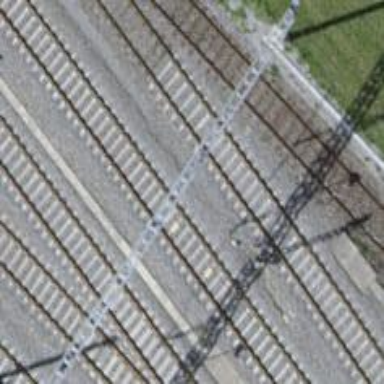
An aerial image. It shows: Railway siding with one electrified track and contact line.